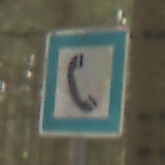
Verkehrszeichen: Fernsprecher
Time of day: MorningAfternoon
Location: Outdoor (Nature)
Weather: Overcast
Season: Winter
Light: Natural